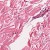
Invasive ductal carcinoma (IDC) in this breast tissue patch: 0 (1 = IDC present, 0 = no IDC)